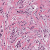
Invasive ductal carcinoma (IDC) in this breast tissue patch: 1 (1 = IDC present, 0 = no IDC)